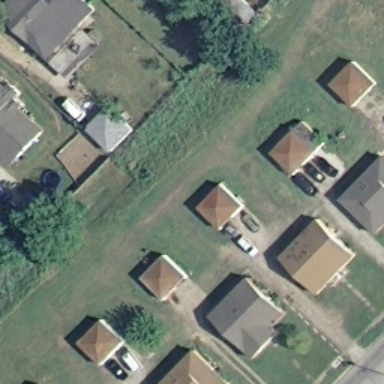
It is a medium residential area .